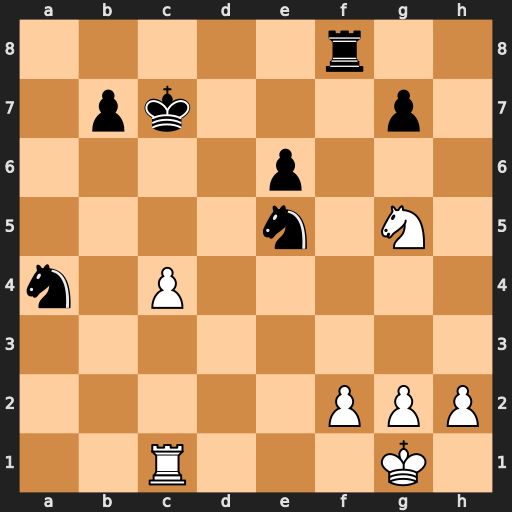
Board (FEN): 5r2/1pk3p1/4p3/4n1N1/n1P5/8/5PPP/2R3K1
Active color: w
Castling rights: -
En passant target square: -
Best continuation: Nxe6+ Kc6 Nxf8